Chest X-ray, PA view. Patient: 57 years old, sex M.
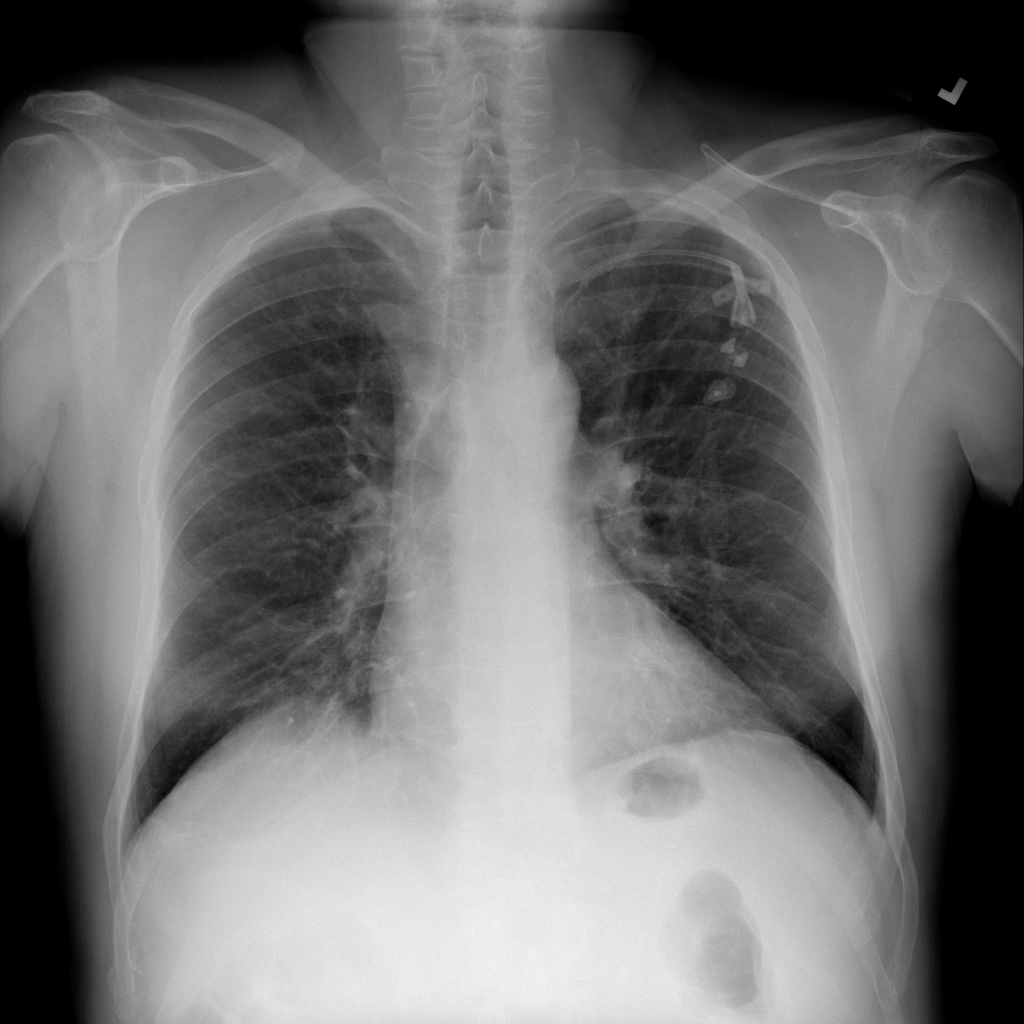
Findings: Infiltration